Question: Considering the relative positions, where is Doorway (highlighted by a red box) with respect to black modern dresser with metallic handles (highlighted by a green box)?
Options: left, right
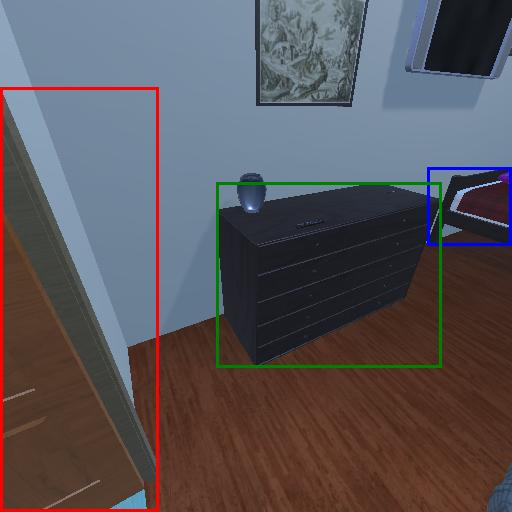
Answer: left